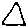
Label: triangle